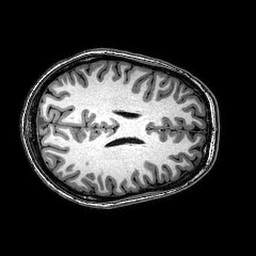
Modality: T1w
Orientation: axial
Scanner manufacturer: philips
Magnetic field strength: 3 T
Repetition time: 0.008254 s
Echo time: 0.0038 s